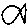
Label: fish